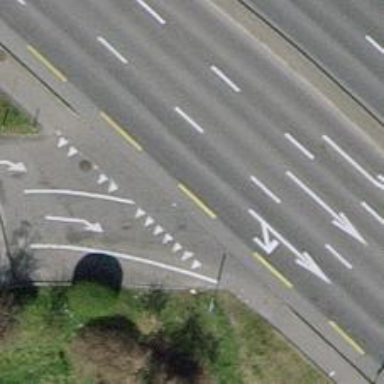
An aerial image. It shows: Road with "give way" sign.